Question: I have this form:
'''
<form name="dateChooser" id="dateChooser">
<select name="chooseMonth" id="calChooseMonth">...</select>
<select name="chooseYear" id="calChooseYear">...</select>
</form>
'''
So on change #calChooseMonth/#calChooseYear I pass (this.form) as parameters to a function. Console logging (this.form) gives me this:
'''
<form name="dateChooser" id="dateChooser">
<select name="chooseMonth" id="calChooseMonth">...</select>
<select name="chooseYear" id="calChooseYear">...</select>
</form>
'''

I'm trying to pass that same form data outside of the form, so I can't use 'this'. I've tried:
'''
console.log($("form[name='dateChooser']"));
'''
This returns an objective array of the form contents, which would work but the function I'm sending the data to is 3rd party and needs data in the format
'''
console.log($('#dateChooser').html());
'''
Returns raw html which doesn't match the my (this.form) return
'''
console.log($('#dateChooser').form);
'''
Returns undefined is not a function. Kinda hoped it'd be that simple.
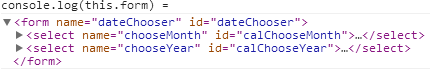
Answer: You want to use the <URL> method.
'''
$("#dateChooser").get(0)
'''
'.html()' returns the HTML that is the given selector.